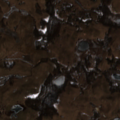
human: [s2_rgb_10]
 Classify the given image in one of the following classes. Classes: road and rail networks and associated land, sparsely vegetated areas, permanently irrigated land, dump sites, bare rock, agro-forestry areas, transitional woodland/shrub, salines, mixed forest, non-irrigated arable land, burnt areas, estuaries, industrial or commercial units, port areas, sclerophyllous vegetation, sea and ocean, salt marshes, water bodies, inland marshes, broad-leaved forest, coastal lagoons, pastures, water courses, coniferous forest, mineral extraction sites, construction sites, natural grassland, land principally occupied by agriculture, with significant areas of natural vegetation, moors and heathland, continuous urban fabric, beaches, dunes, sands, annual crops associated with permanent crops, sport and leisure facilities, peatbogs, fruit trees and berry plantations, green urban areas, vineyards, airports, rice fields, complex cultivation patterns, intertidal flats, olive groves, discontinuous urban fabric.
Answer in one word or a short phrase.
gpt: pastures, land principally occupied by agriculture, with significant areas of natural vegetation